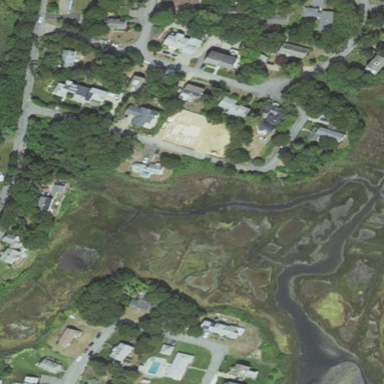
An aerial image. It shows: Saltmarsh wetland area.